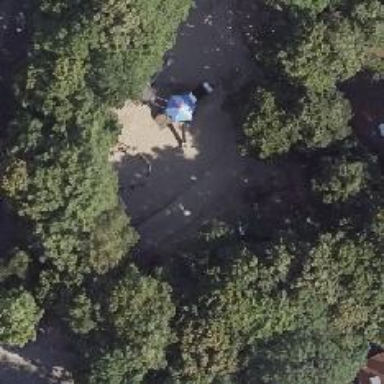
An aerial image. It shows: Playground featuring climbing pole.